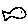
Label: fish